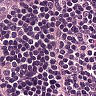
Metastatic tissue present: no